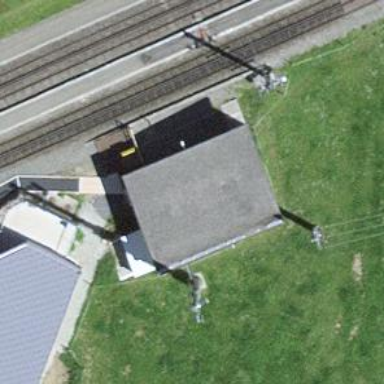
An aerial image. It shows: Station for public transport and railway.